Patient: sex M, age 51
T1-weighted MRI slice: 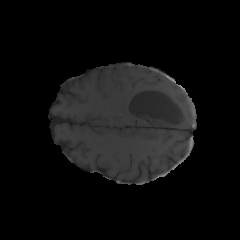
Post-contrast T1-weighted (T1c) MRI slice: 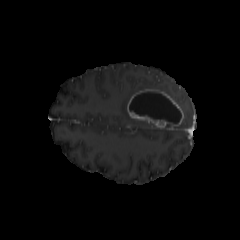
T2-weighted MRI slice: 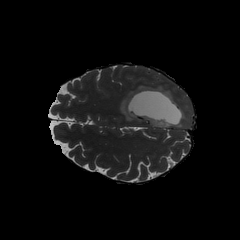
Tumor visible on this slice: yes
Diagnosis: Glioblastoma, IDH-wildtype
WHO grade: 4